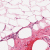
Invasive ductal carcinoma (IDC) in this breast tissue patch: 0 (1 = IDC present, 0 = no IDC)